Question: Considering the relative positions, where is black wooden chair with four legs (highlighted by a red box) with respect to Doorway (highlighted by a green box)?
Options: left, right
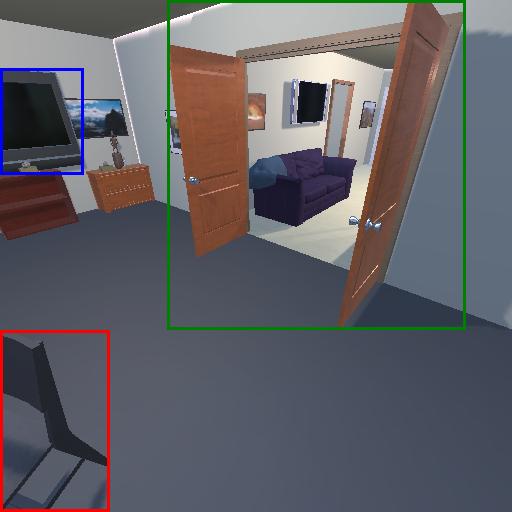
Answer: left